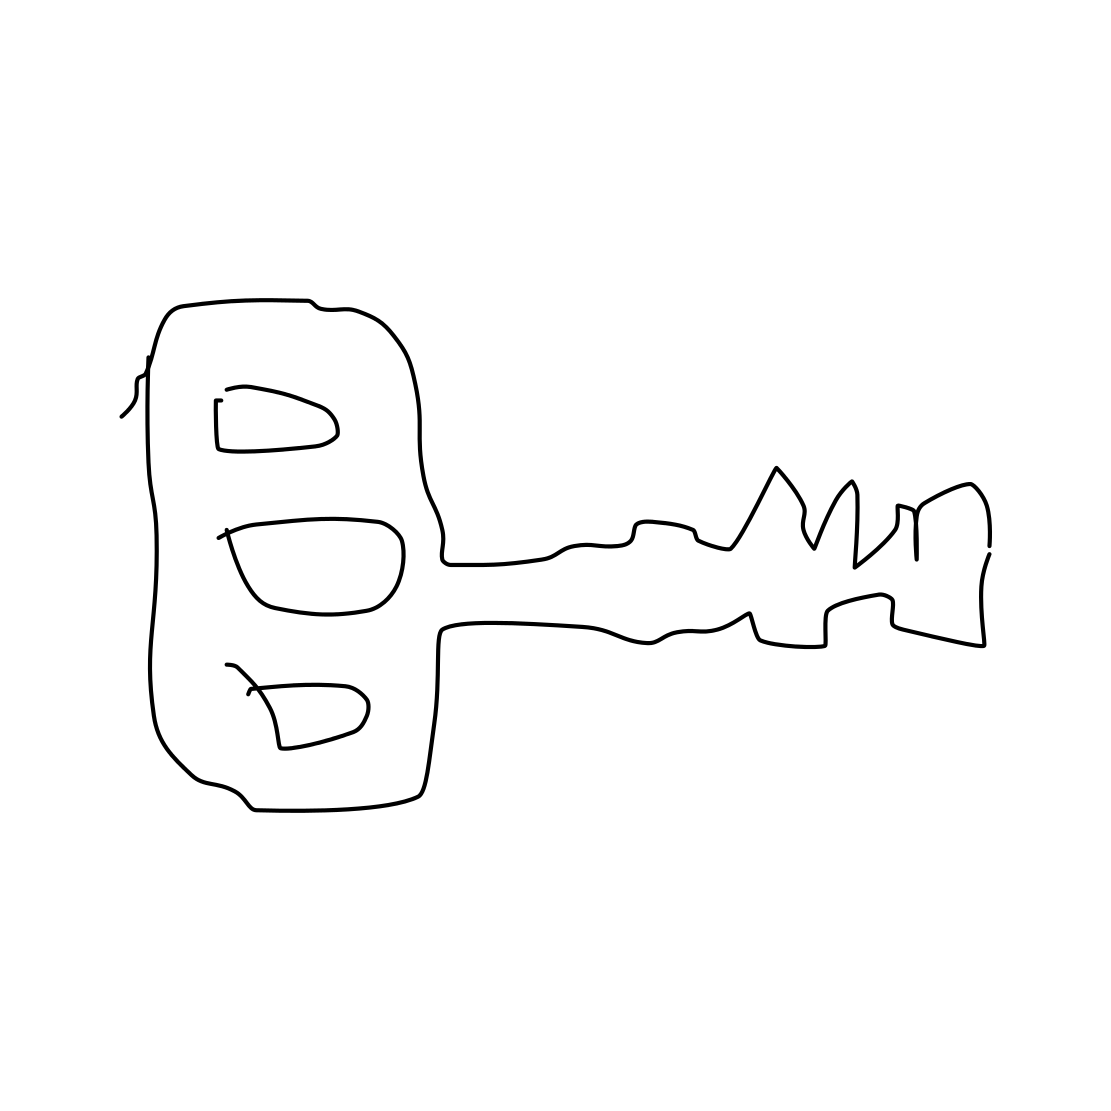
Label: key